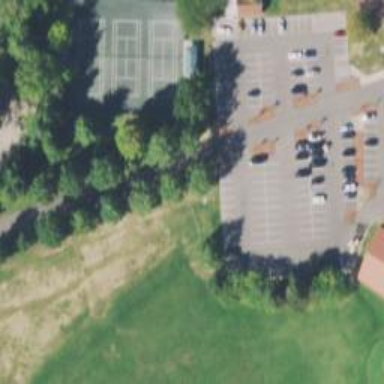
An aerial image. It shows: Parking area.